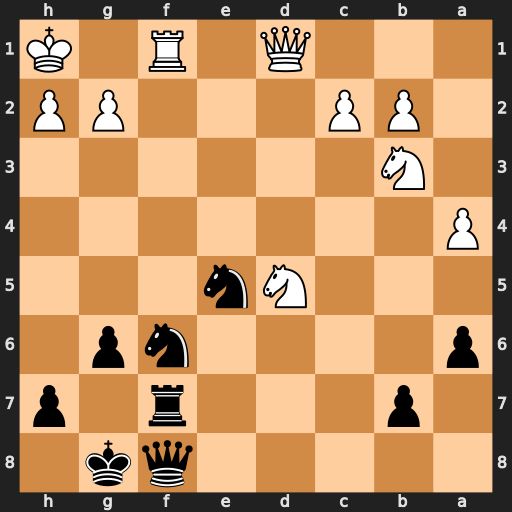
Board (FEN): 5qk1/1p3r1p/p4np1/3Nn3/P7/1N6/1PP3PP/3Q1R1K
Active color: b
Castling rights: -
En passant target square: -
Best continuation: Nxd5 Rxf7 Qxf7